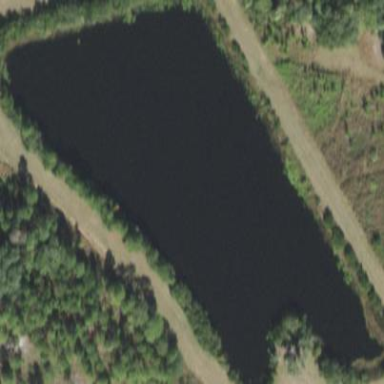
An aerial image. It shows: Pond with natural water.